Chest X-ray. View position: AP
Patient age: 39
Patient sex: F
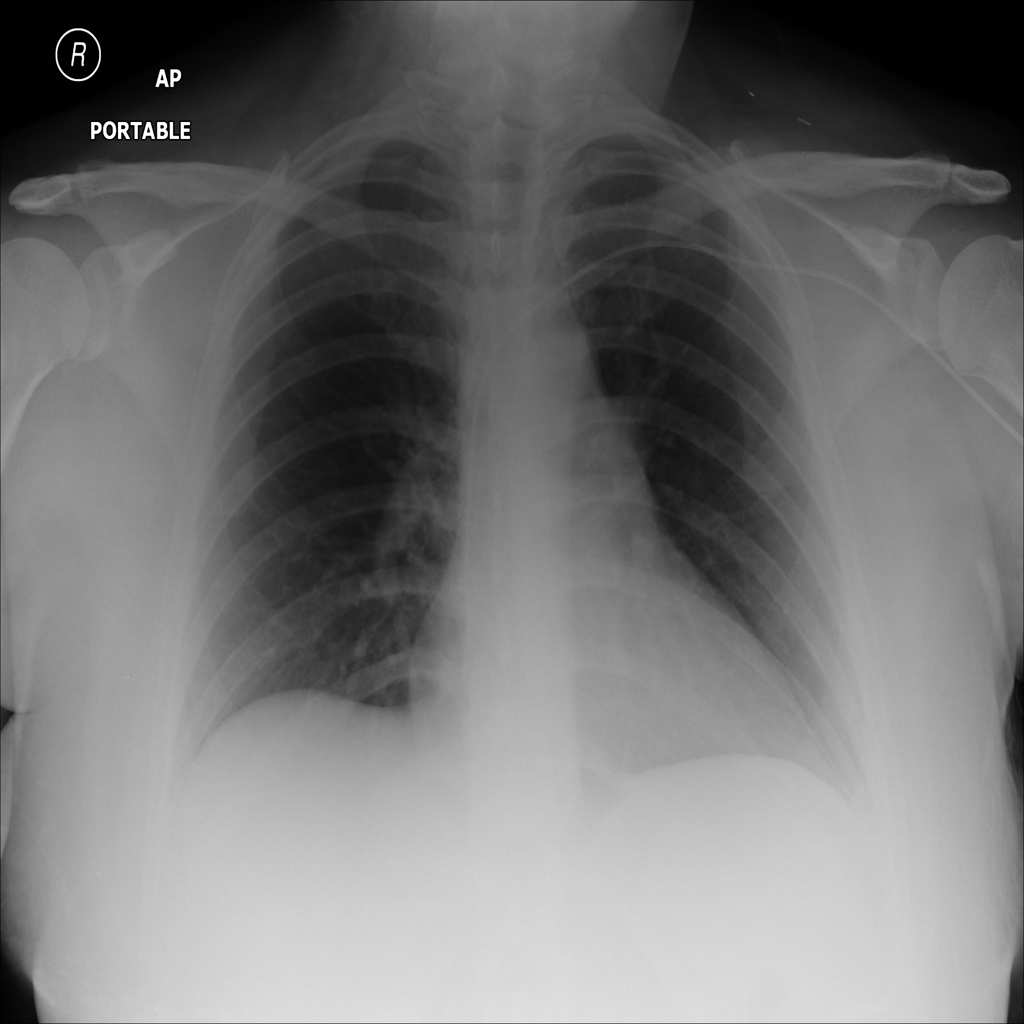
Finding: Pneumothorax